Question: I'm using eclipse to created an RCP Application, and I'm not being able to load an image because I don't know how to find it in the generated code. I'm going to try to explain my particular issue.
Note: the project is a Game editor, and it is located here: <URL>
Firstly, this is the project structure:

The next code runs the RCP application correctly inside Eclipse, after <URL>
'''
package figures;
(...)
public class Sound extends ImageFigure {
public Sound() {
String picturePath = "src/figures/Sound48.png";
// or String picturePath = "bin/figures/Sound48.png";
Image image = new Image(null, picturePath);
this.setImage(image);
}
}
'''
Note: build.properties has the image checked.
I tried different combinations like these with the same result: java.io.FileNotFoundException, when I run it in Eclipse:
'''
package figures;
(...)
public class Sound extends ImageFigure {
public Sound() {
String picturePath = getClass().getResource("Sound48.png").getPath();
// or String picturePath = this.getClass().getClassLoader().getResource("bin/figures/Sound48.png").getPath();
// or String picturePath = this.getClass().getClassLoader().getResource("figures/Sound48.png").getHost();
// or similars
Image image = new Image(null, picturePath);
this.setImage(image);
}
}
'''
How could I load it correctly?
Thanks for any help! :)
Carlos
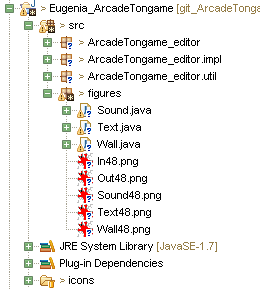
Answer: Try creating a separate "figures" folder alongside "icons" folder. Put only the image files there, not .java files. Don't forget to add it to the class path and to build.properties. Then something like this should work:
'''
InputStream in = getClass().getResourceAsStream("figures/Sound48.png");
Image image = new Image(Display.getDefault(), in);
'''